Question: I have the coordinates for a rectangular bounding box. Example.
'maxlat = 49,minlat = 30,maxlong = -117,minlong = -125'
that defines the bounds.
How can I put a box corresponding to this on the US map?
Basically I am looking for a figure like this:

I want to put six such boxes to put on one US Map. If I can put a serial number like 1,2,3,4 next to the plots, that would be even better. But just putting the boxes there would also be great.
Addendum:
The US Map was made using this:
'''
usamap <- map_data("state")
ggplot() +
geom_polygon( data=usamap, aes(x=long, y=lat,group=group),colour="black", fill="white" )+
xlab('Longitude')+
ylab('Latitude')+
coord_map(projection = "mercator")+
theme_bw()+
theme(legend.position = c(.93,.20),panel.grid.major = element_line(colour = "#808080"))+
ggsave("usmap_blank.png",width=10, height=8,dpi=300)
'''
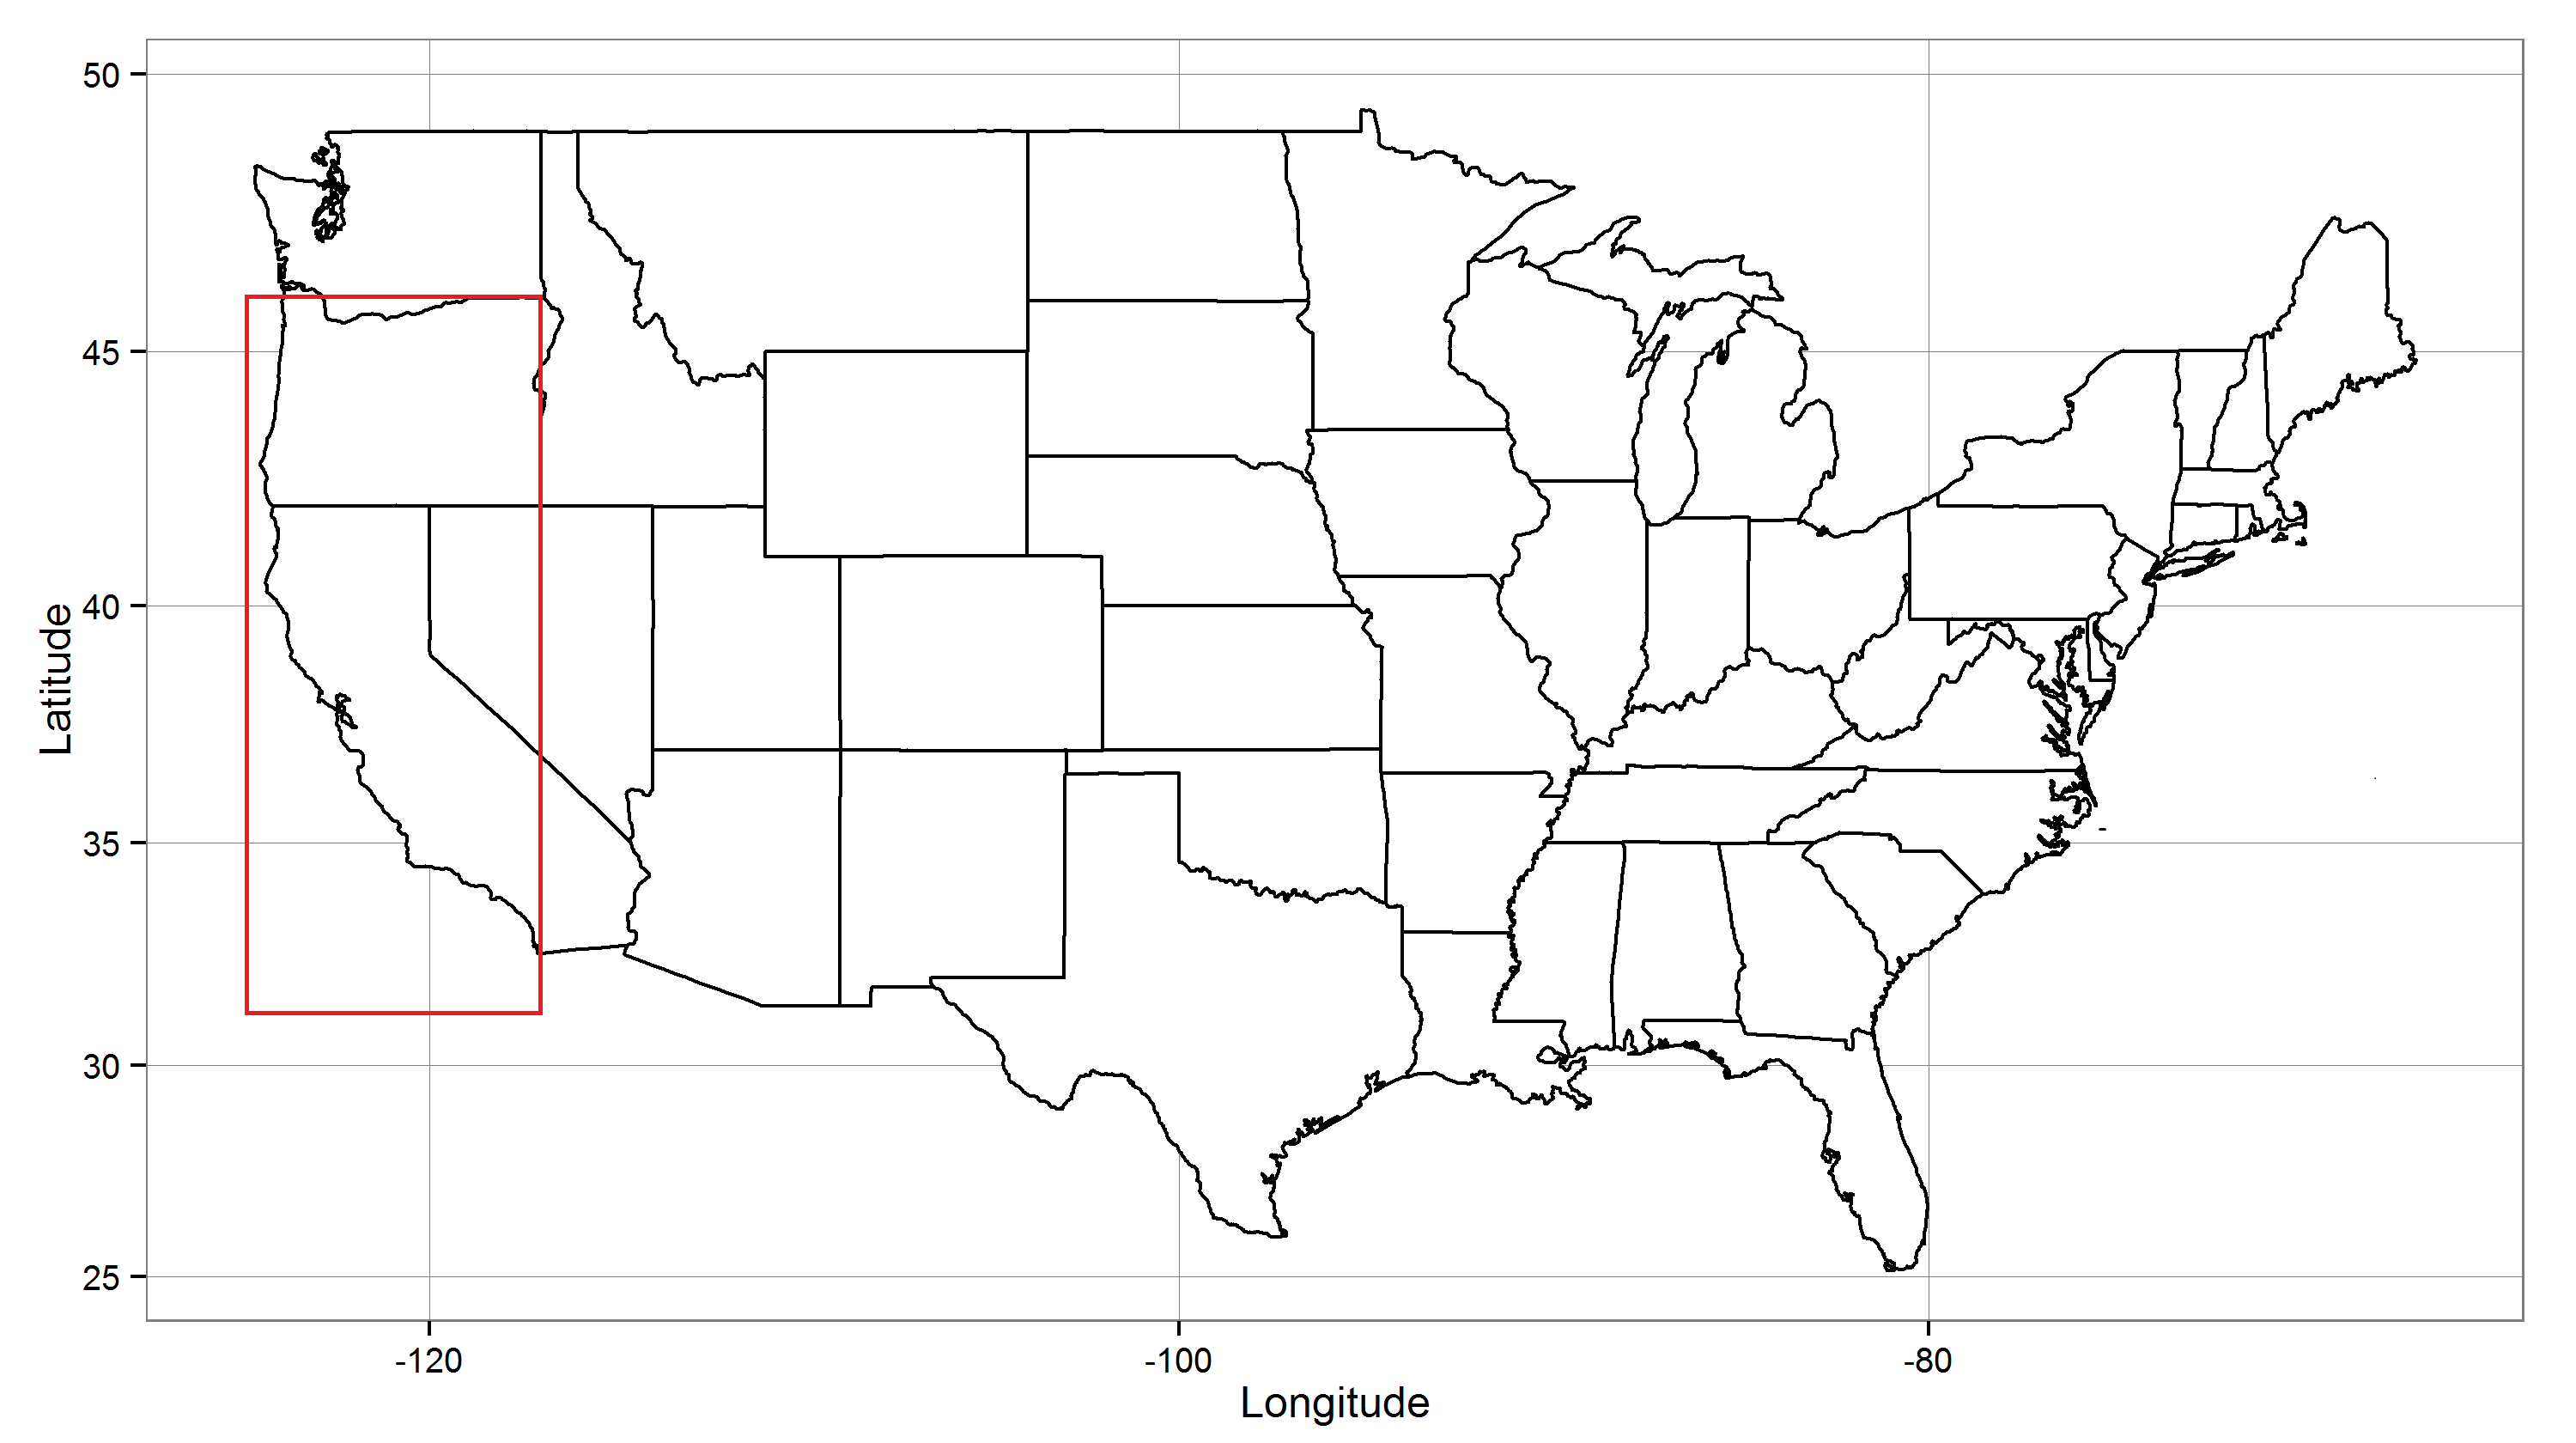
Answer: You could create a data.frame with the annotation infomation you would like
'''
boxes<-data.frame(maxlat = 49,minlat = 30,maxlong = -117,minlong = -125, id="1")
boxes<-transform(boxes, laby=(maxlat +minlat )/2, labx=(maxlong+minlong )/2)
'''
and then add the boxes and labels as separate layers
'''
usamap <- map_data("state")
ggplot() +
geom_polygon( data=usamap, aes(x=long, y=lat,group=group),colour="black", fill="white" )+
xlab('Longitude')+
ylab('Latitude')+
coord_map(projection = "mercator")+
geom_rect(data=boxes, aes(xmin=minlong , xmax=maxlong, ymin=minlat, ymax=maxlat ), color="red", fill="transparent") +
geom_text(data=boxes, aes(x=labx, y=laby, label=id), color="red") +
theme_bw()+
theme(legend.position = c(.93,.20),panel.grid.major = element_line(colour = "#808080"))
'''

You can add rows for as many boxes as you would like in the boxes table.